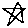
Label: star